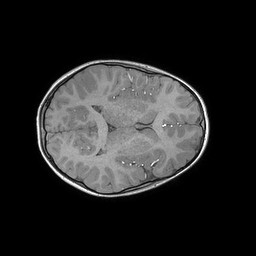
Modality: T1w
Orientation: axial
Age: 6
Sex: female
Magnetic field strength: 3 T